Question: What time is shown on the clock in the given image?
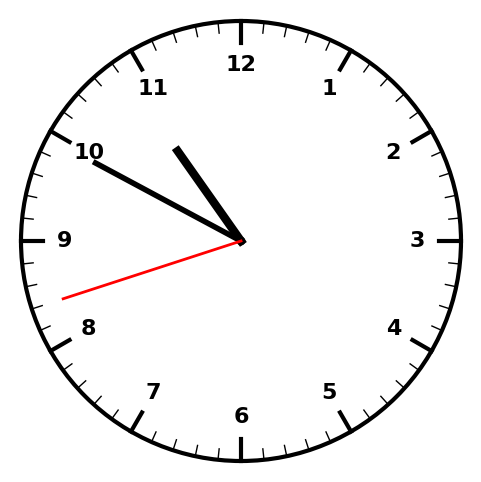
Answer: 10:49:42